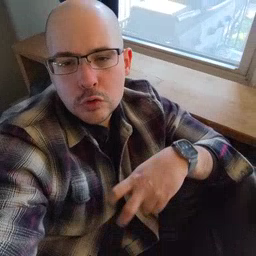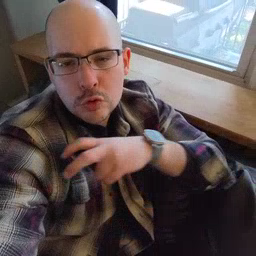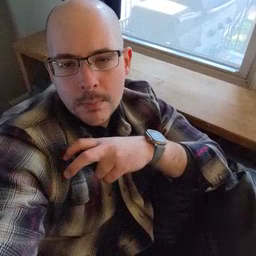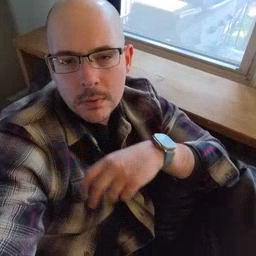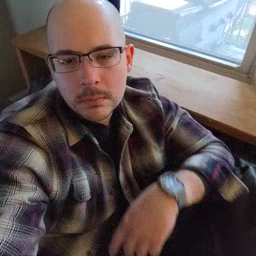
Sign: jump